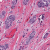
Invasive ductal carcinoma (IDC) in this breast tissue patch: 0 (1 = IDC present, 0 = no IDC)